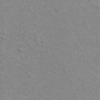
Label: not_dusty